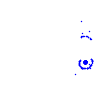
Particle: pion